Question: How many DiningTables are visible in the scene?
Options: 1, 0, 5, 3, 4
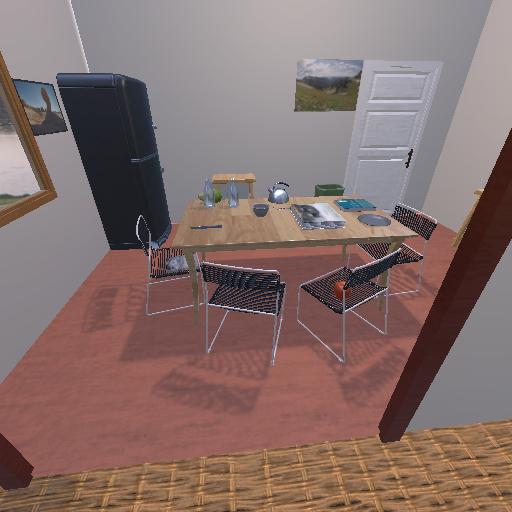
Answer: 1